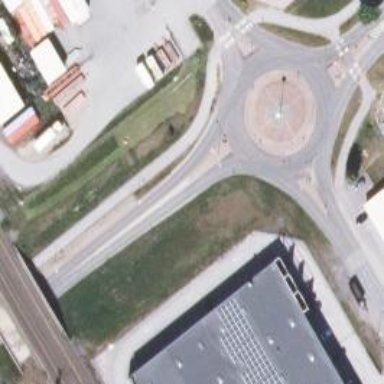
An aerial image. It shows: Secondary road leading to roundabout.